Aerial crown-view tile of a tropical tree (Barro Colorado Island, Panama), acquired 20250818:
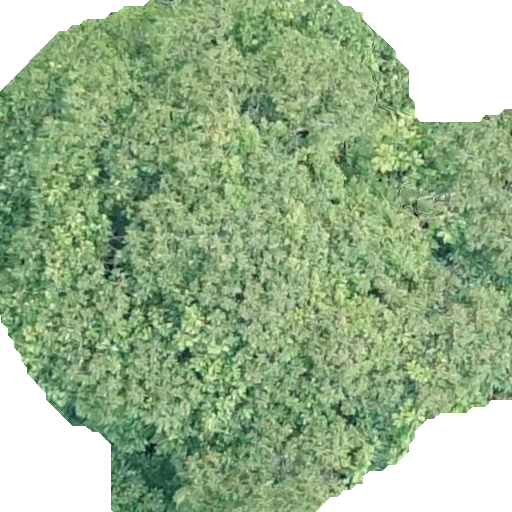
Species: Dipteryx oleifera
GBIF accepted scientific name: Dipteryx oleifera
Crown area: 343.905 m²